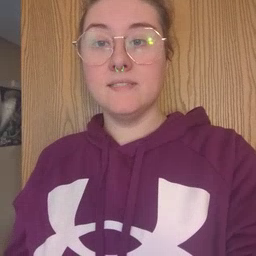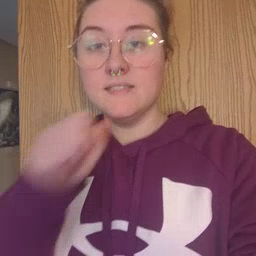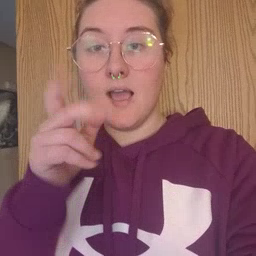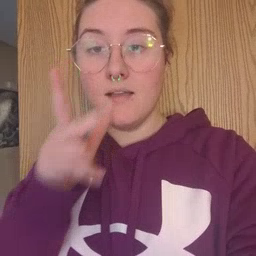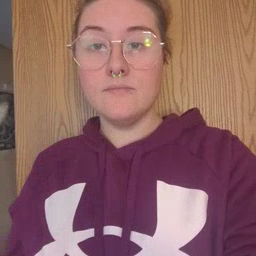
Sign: snack